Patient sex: M
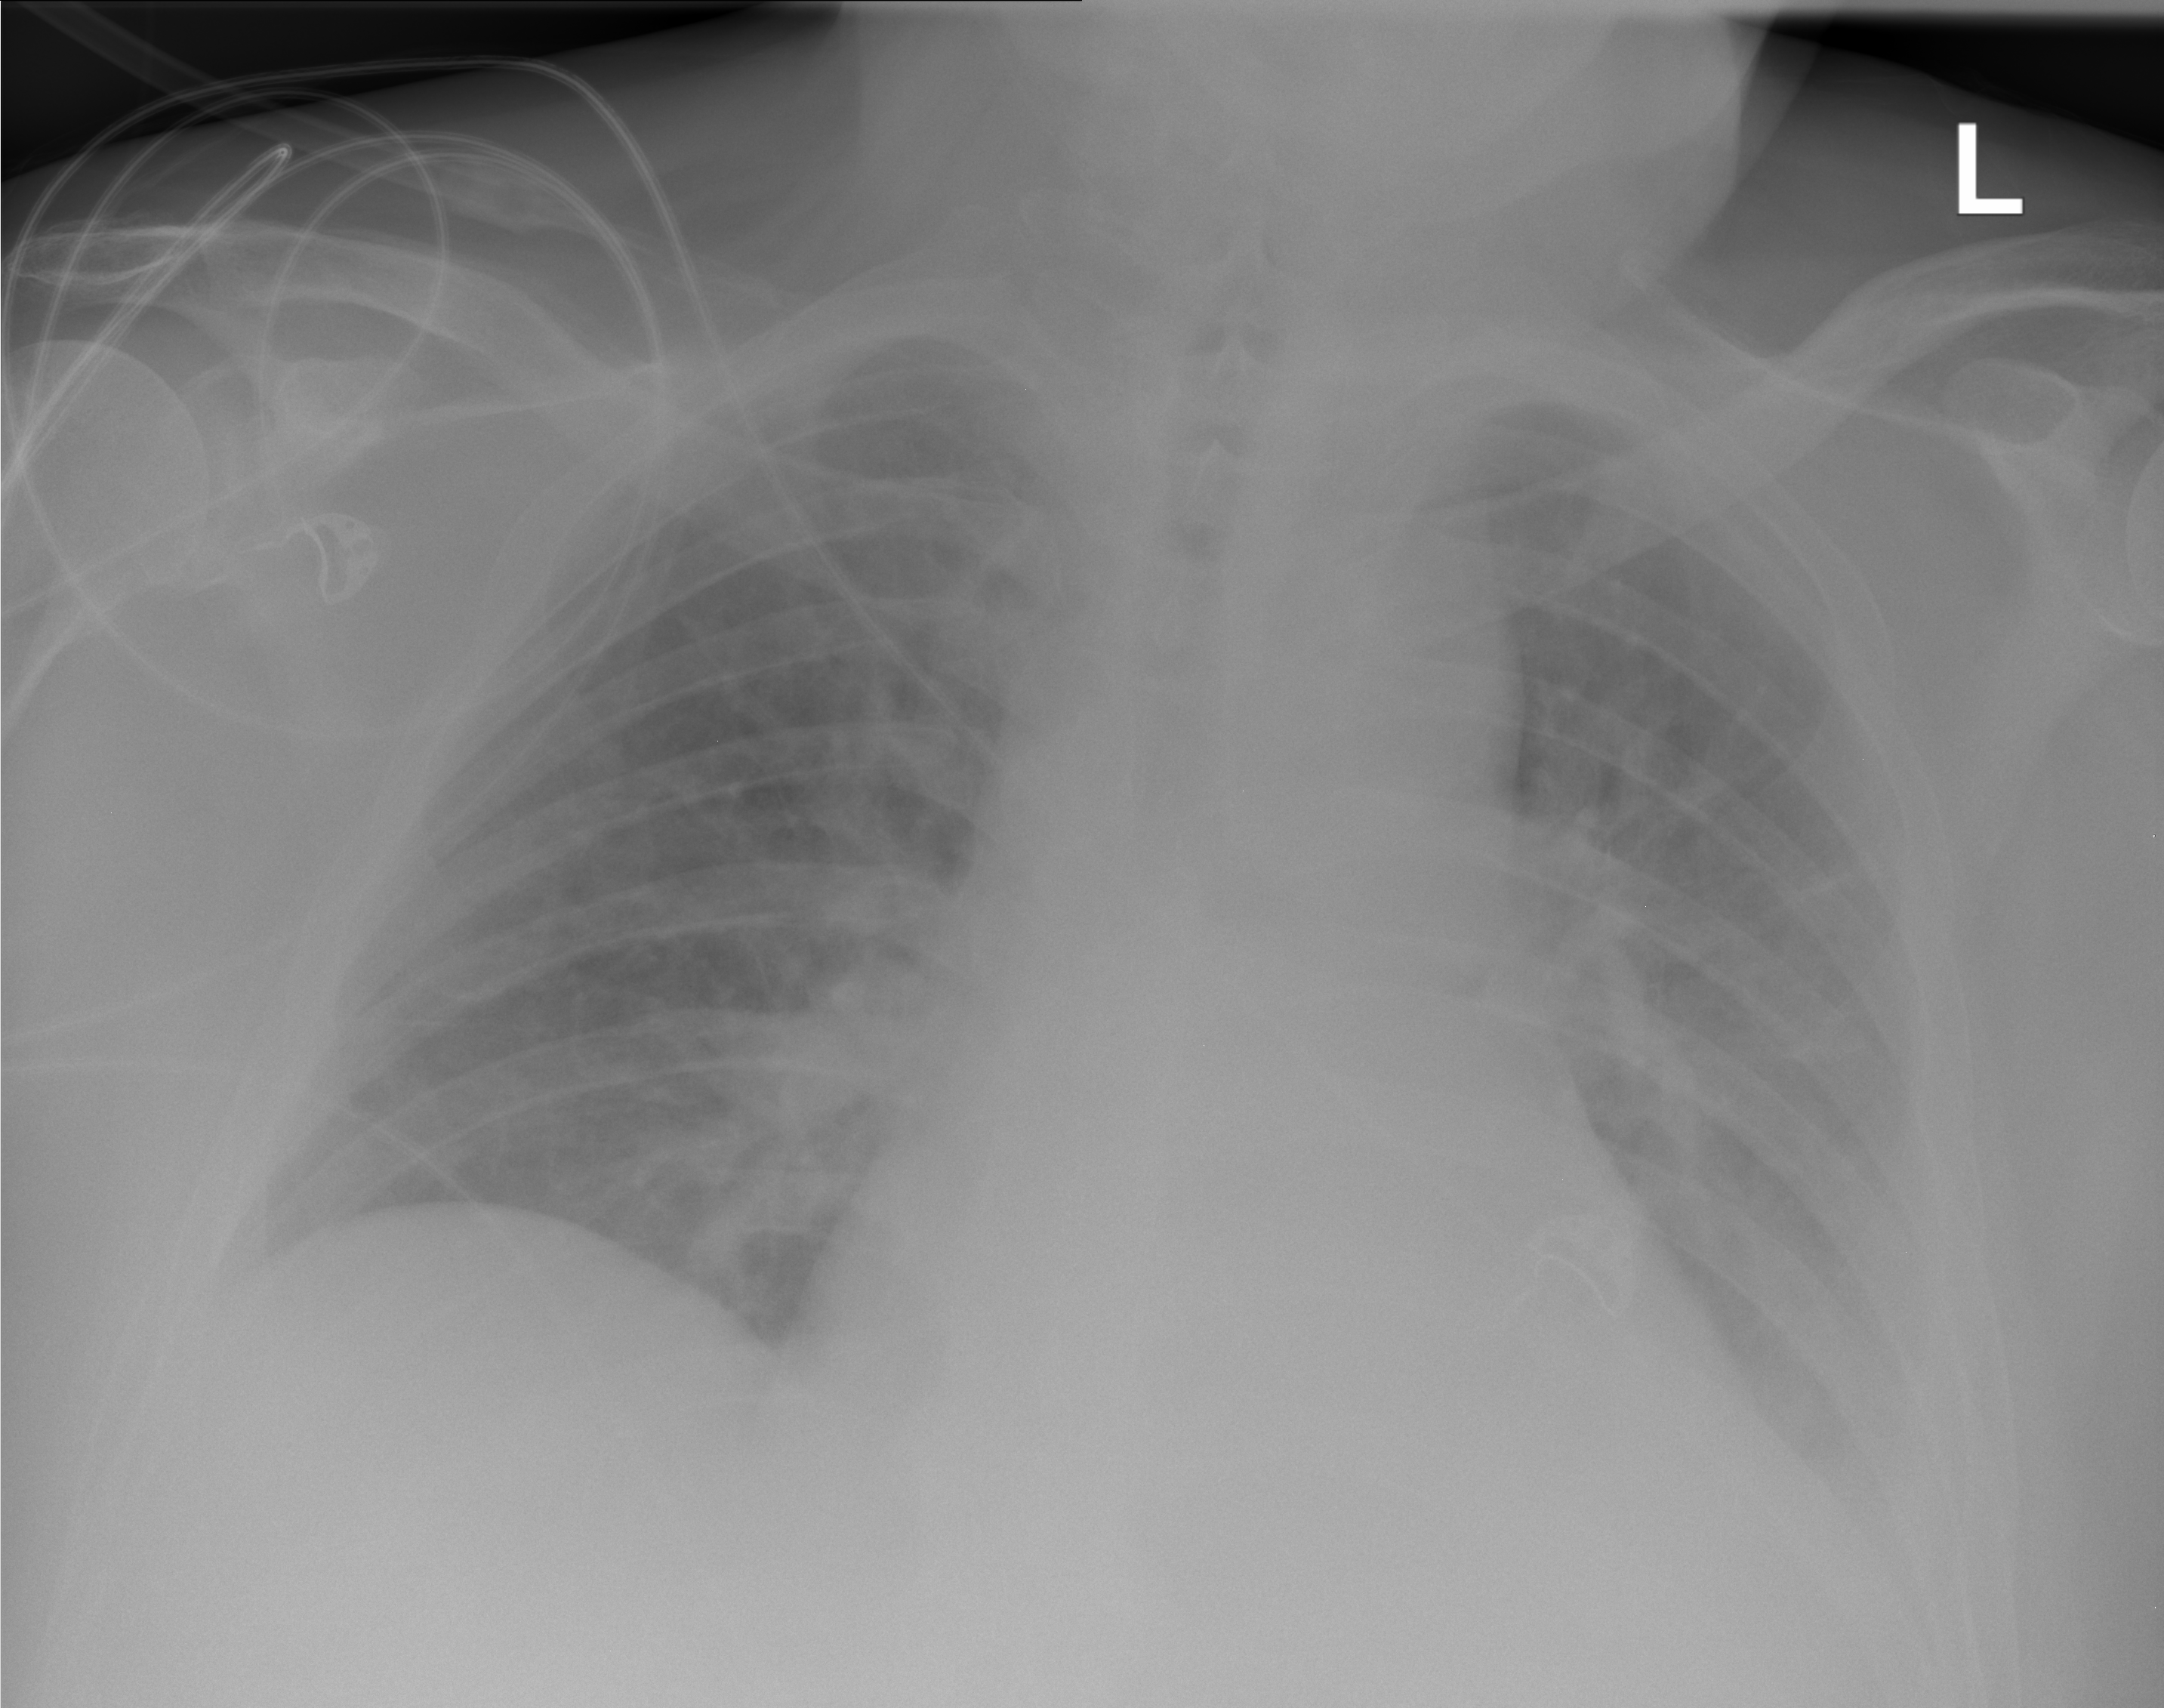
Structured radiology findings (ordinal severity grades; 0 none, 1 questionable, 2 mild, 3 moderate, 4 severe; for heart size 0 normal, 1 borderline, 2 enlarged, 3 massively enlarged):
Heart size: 2
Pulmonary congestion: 2
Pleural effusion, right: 0
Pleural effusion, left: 2
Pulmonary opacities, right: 2
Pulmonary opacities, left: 2
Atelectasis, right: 0
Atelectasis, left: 2